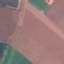
Land use / land cover: AnnualCrop